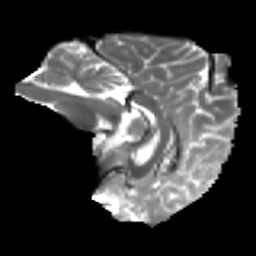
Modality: T2w
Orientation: sagittal
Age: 35
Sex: male
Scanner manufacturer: ge
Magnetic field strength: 3 T
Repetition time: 7.8 s
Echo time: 0.0611 s